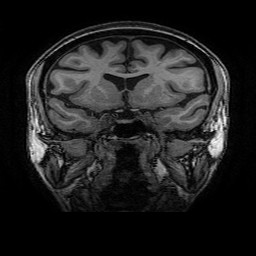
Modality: T1w
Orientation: sagittal
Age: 71
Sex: female
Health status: healthy
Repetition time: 2.53 s
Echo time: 0.0034 s